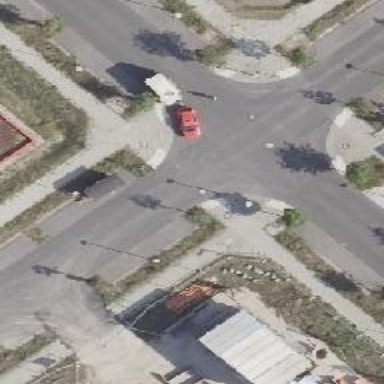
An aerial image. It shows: Unmarked crossing on footway.